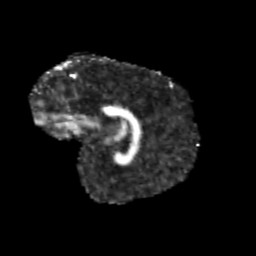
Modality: FA
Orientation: sagittal
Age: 11
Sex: female
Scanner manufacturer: siemens
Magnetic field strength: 3 T
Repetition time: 3.8 s
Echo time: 0.07 s